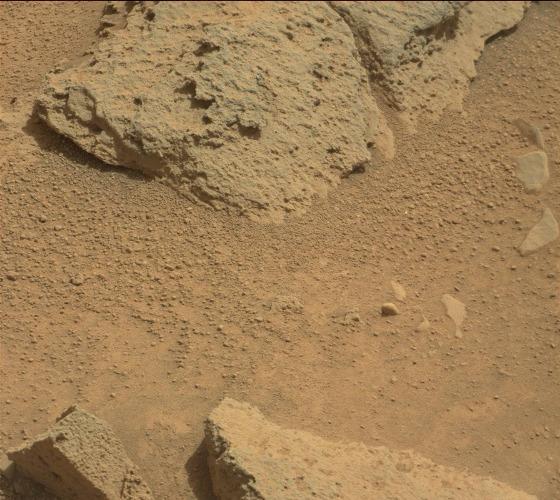
Terrain classes present: Bedrock, Gravel / Sand / Soil, Rock, Shadow